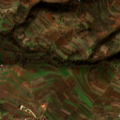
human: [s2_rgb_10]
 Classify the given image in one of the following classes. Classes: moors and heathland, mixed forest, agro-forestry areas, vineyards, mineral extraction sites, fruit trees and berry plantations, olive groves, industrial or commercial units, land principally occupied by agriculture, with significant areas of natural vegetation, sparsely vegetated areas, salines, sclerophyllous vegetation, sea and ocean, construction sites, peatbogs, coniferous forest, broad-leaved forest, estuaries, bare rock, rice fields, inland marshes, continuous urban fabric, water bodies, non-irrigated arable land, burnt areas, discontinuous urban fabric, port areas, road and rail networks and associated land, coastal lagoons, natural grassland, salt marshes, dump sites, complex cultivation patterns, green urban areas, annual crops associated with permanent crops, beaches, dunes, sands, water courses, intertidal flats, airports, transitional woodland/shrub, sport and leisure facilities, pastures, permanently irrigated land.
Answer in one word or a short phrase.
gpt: non-irrigated arable land, complex cultivation patterns, land principally occupied by agriculture, with significant areas of natural vegetation, broad-leaved forest